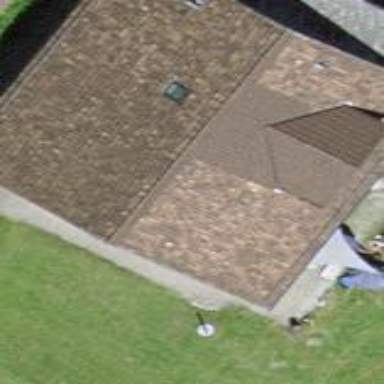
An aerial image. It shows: Detached building with gabled roof.